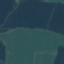
Label: AnnualCrop